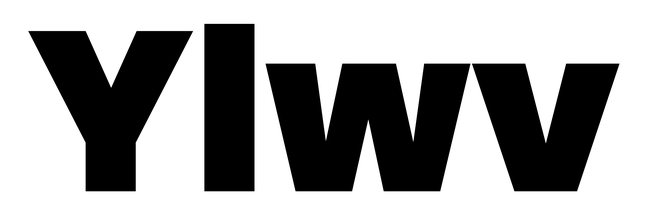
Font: Poppins-Black